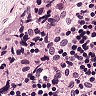
Metastatic tissue present: no